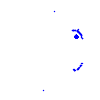
Particle: kaon